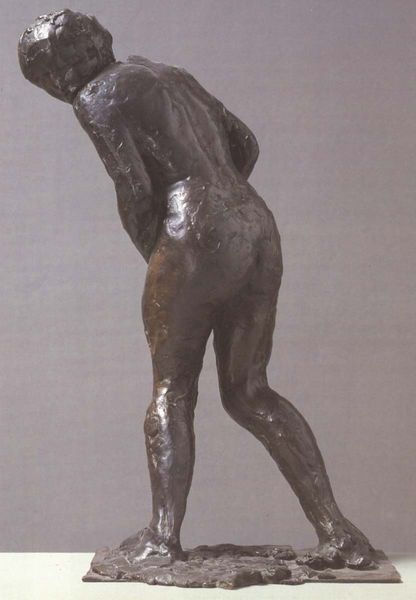
Titel: Überraschte Frau
Künstler: Edgar Degas
Schlagwörter: akt, dunkel, kopf, körper, nackt, badende, mädchen, frau, rücken, blick, arme, mensch, stein, figur, stehend, gebeugt, skulptur, statue, beine, gesäß, hintern, rückenansicht, füsse, glanz, bronze, kontrapost, nackte, plastik, platte, rodin, junge, scham, abwenden, eisen, schritt, entwurf, statuette, gedreht, ganzfigur, struktur, schreitend, basis, drehung, kleinkunst, umdrehen, standmotiv, verwunderung, kleinfigur, po, 1900, leichtgebeugt, gesreht, hinterm, eisenguß